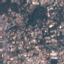
Land use / land cover: Residential